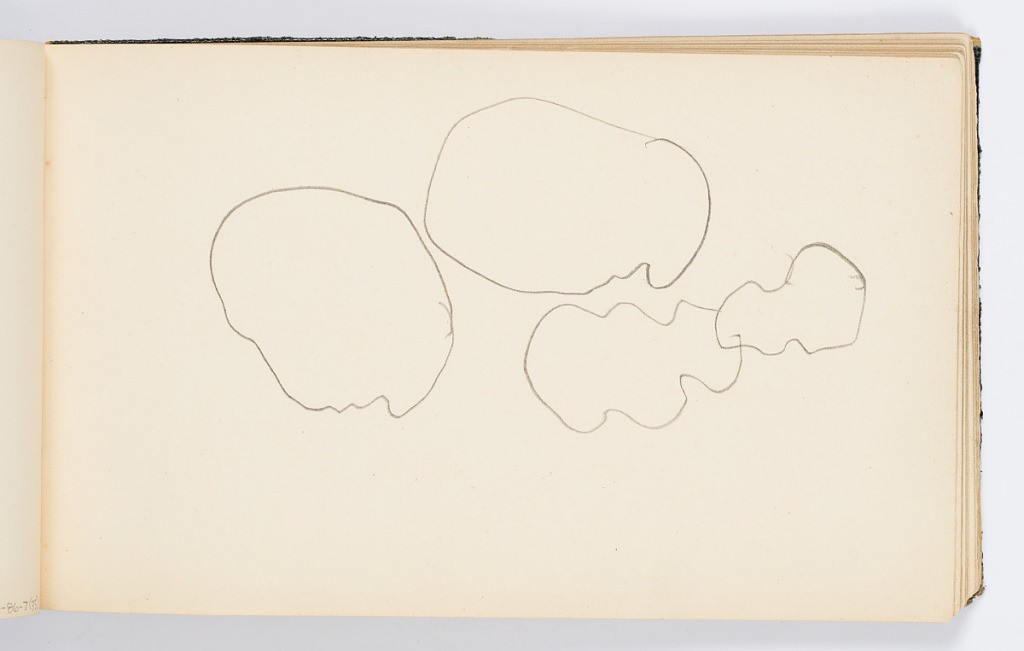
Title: Sketchbook Page
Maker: Kenyon Cox, American, 1856–1919
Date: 1883
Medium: Graphite on paper
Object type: Sketchbook folio
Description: Sketches of four rounded shapes.